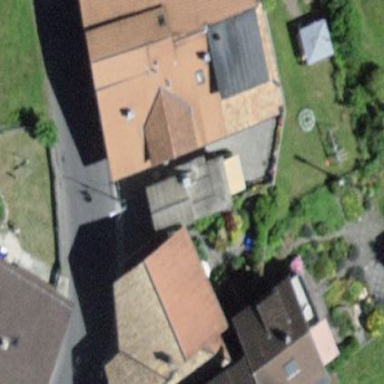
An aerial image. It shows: Residential building.